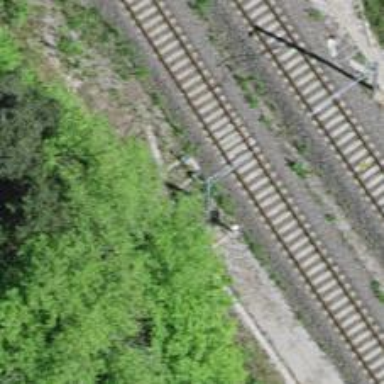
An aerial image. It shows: Catenary mast for power lines.